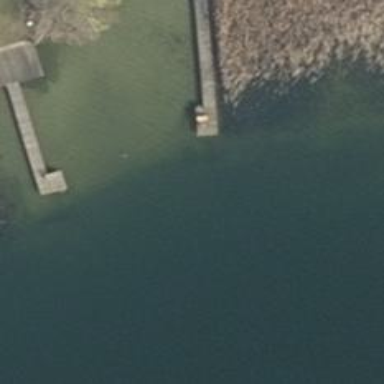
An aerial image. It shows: Man-made pier.